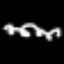
Label: squiggle